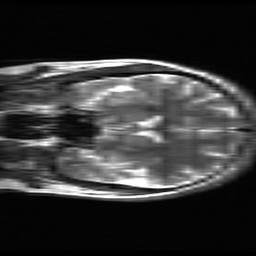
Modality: T2w
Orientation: coronal
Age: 20
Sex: female
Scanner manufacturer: ge
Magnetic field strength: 3 T
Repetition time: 5.192 s
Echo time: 0.1003 s